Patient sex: M
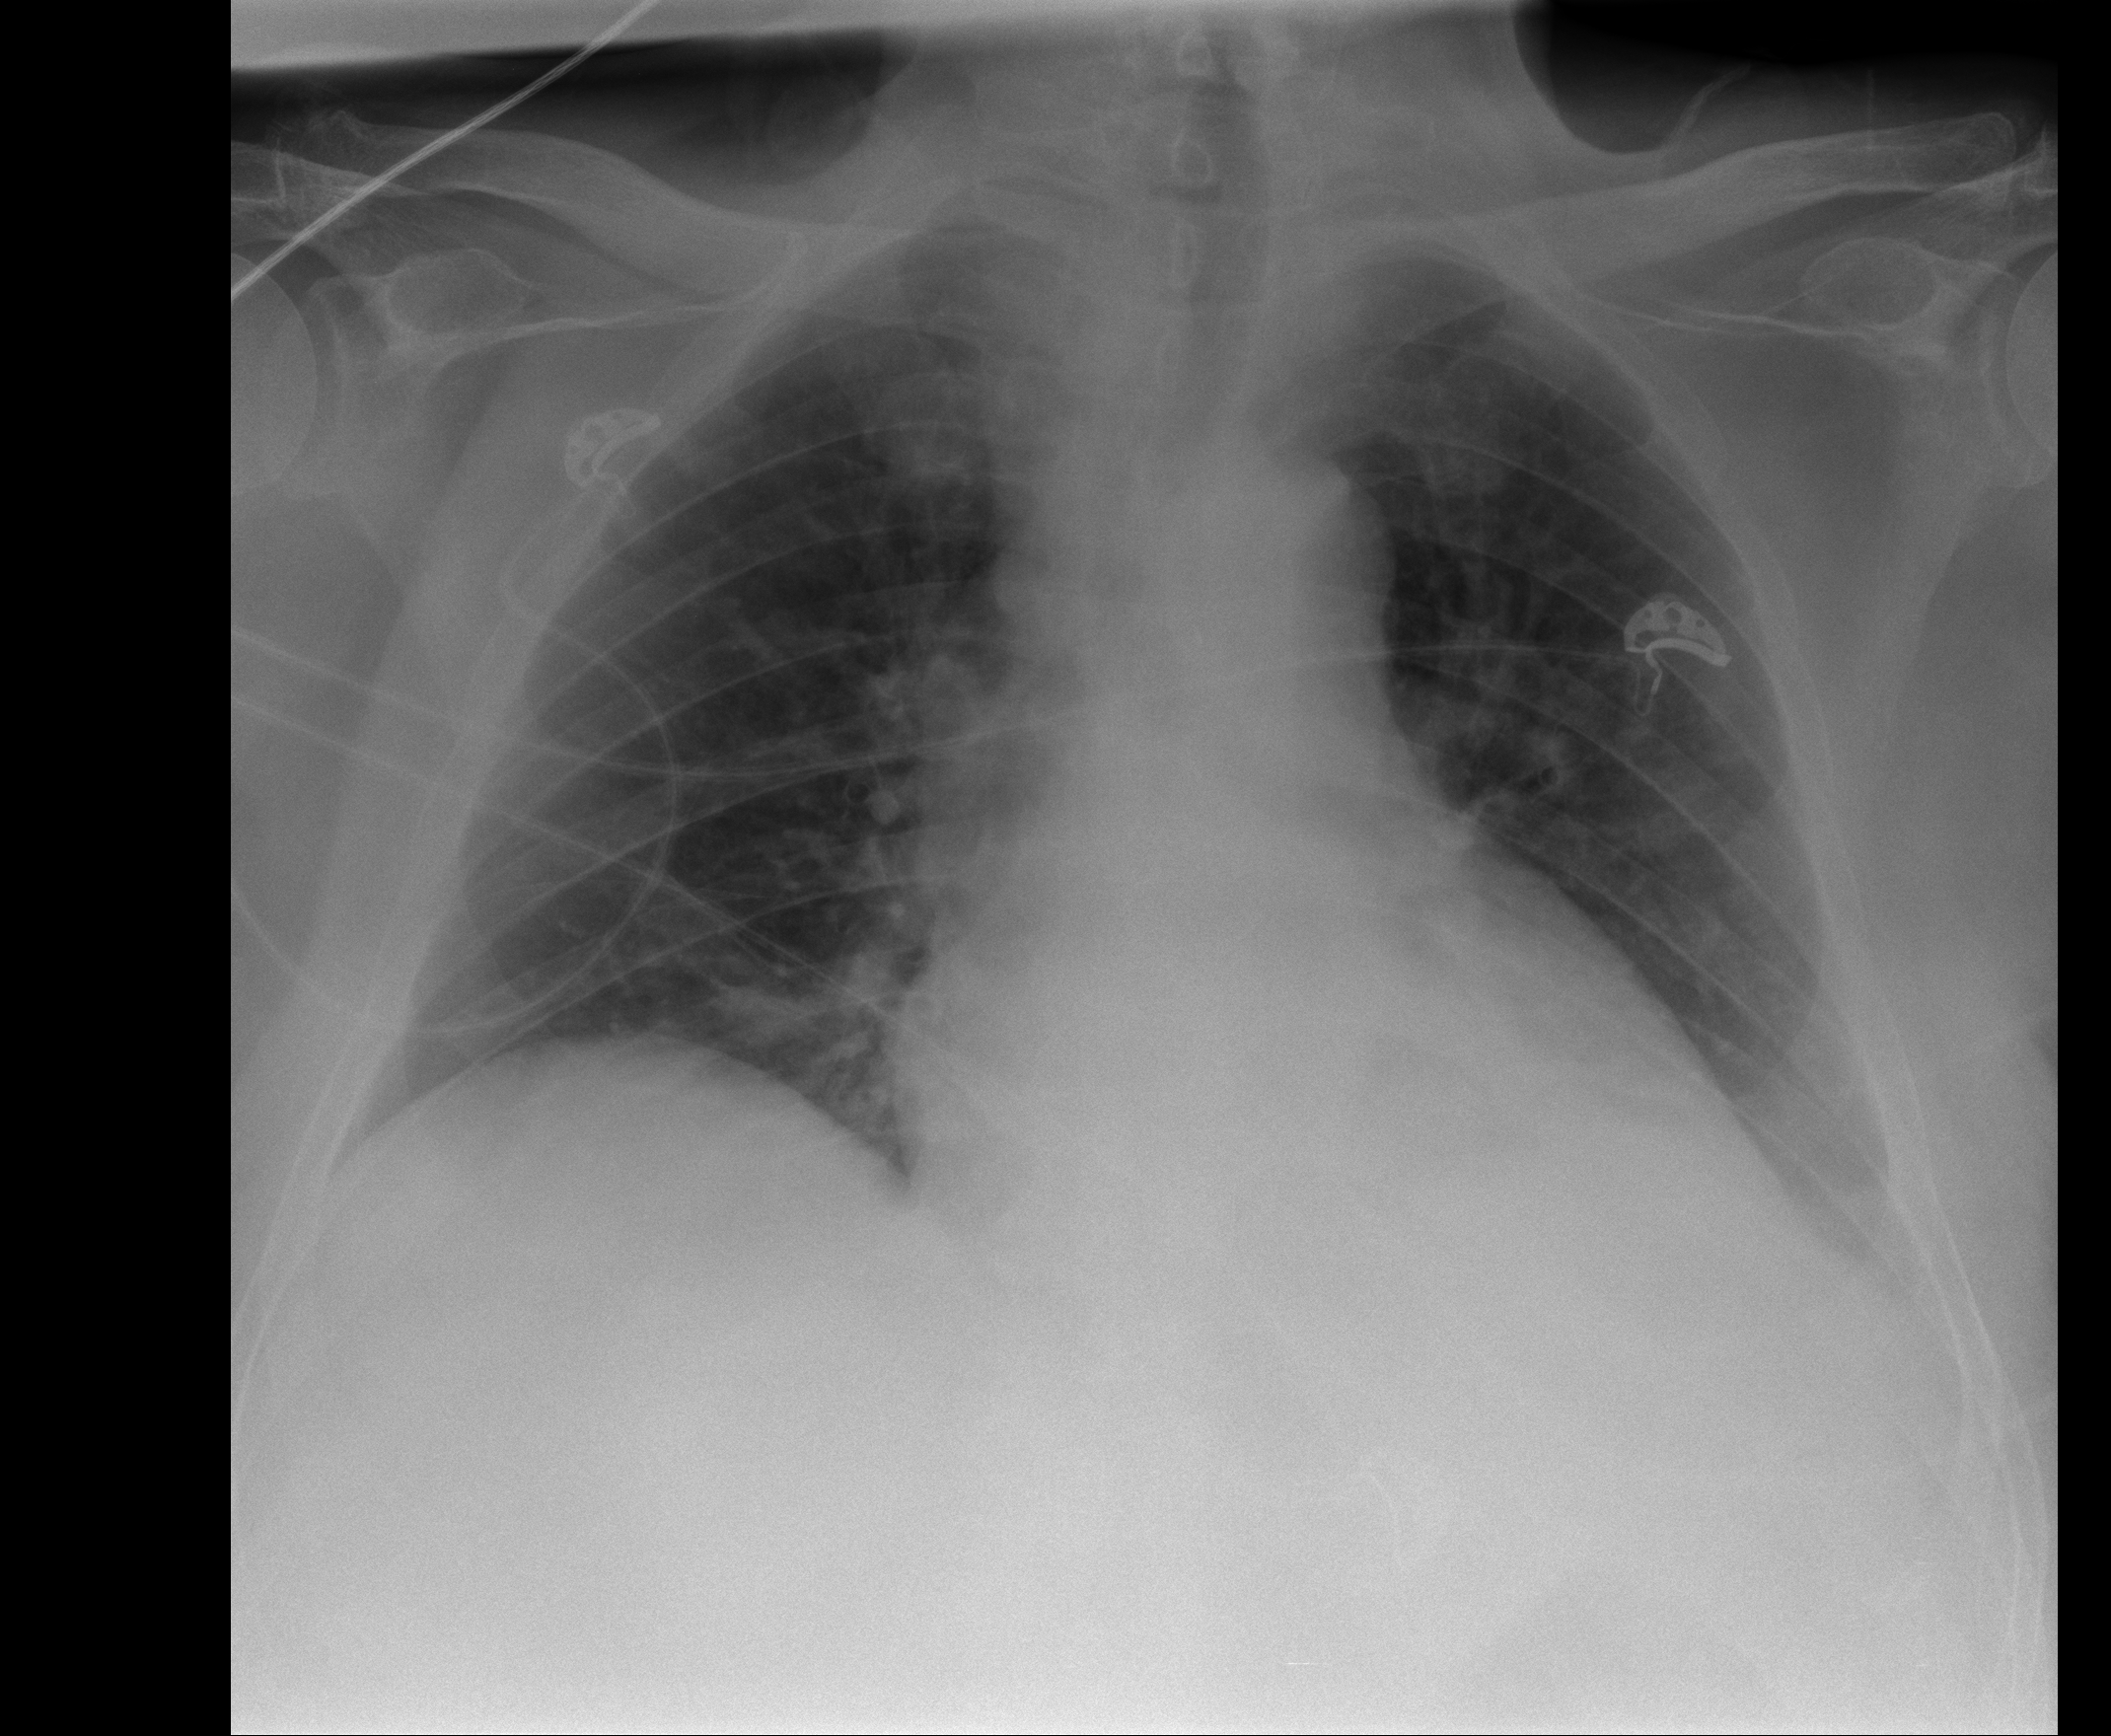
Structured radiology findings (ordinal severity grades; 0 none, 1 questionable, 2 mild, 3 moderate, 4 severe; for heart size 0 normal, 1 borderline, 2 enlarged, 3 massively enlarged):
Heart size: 0
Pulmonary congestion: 0
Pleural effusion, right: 0
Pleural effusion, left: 2
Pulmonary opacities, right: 0
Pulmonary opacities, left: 2
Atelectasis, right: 1
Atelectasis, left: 2